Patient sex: M
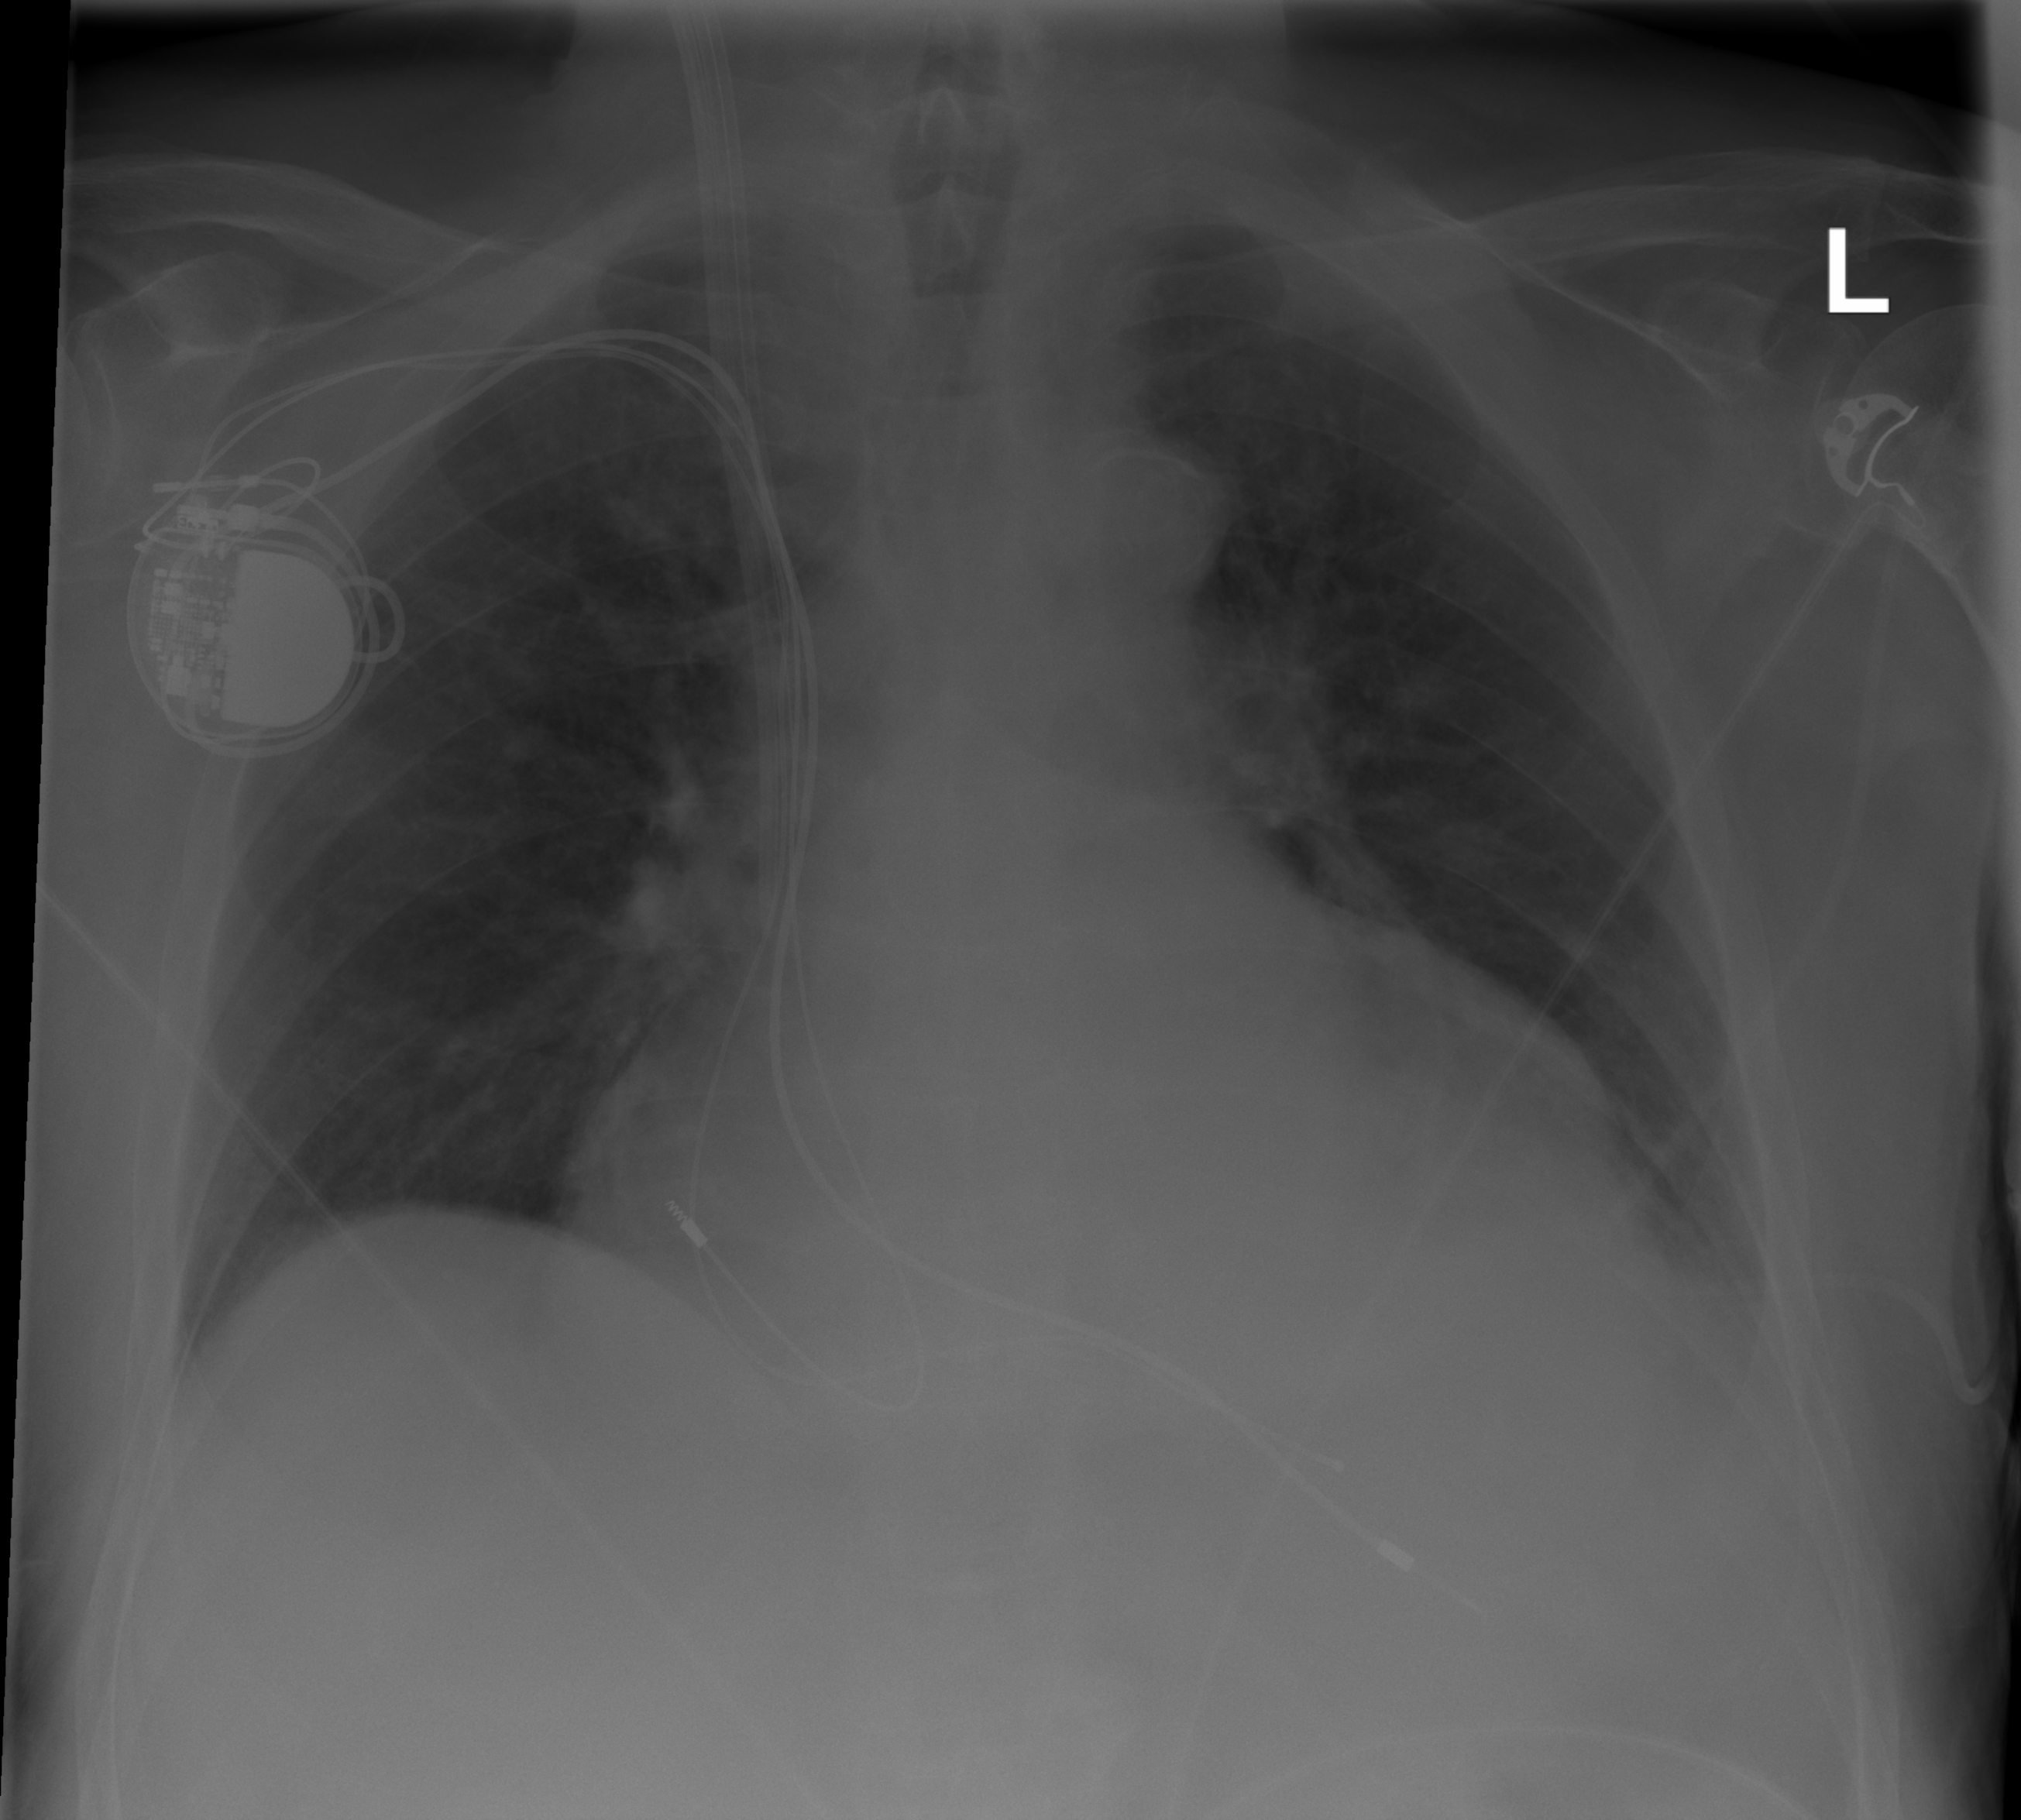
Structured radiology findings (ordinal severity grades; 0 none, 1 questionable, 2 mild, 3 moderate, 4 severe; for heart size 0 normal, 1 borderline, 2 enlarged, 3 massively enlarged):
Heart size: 3
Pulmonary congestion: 2
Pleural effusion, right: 0
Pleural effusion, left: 2
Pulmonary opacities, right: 0
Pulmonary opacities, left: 0
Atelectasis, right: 0
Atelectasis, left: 0